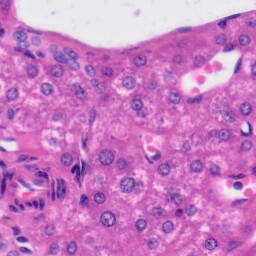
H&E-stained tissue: Liver